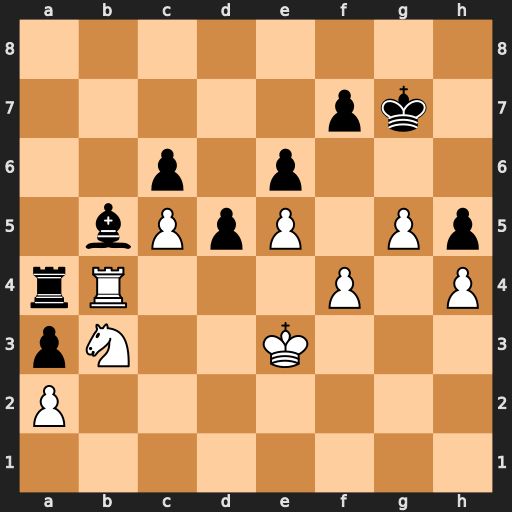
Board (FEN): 8/5pk1/2p1p3/1bPpP1Pp/rR3P1P/pN2K3/P7/8
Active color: w
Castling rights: -
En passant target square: -
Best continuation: Rxa4 Bxa4 Nd4